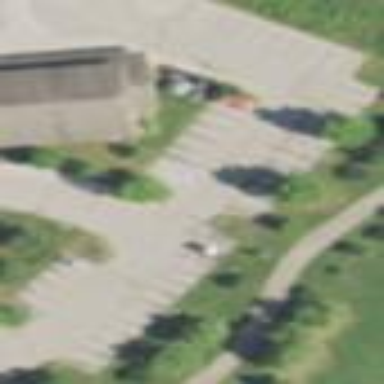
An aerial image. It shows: Parking area with surface.